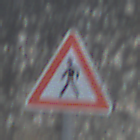
Verkehrszeichen: FussgaengerRechts
Umgebung: Outdoor, Suburban
Tageszeit: MorningAfternoon
Wetter: PartlyCloudy
Licht: Natural
Jahreszeit: NotSpecified
Kontrast: LowContrast